Question: Sorry for my english.
I have a problem. I need to create a DIV inside another DIV, which has to have a white background. I tried using skew, but It didnt work well.
Here is an image:

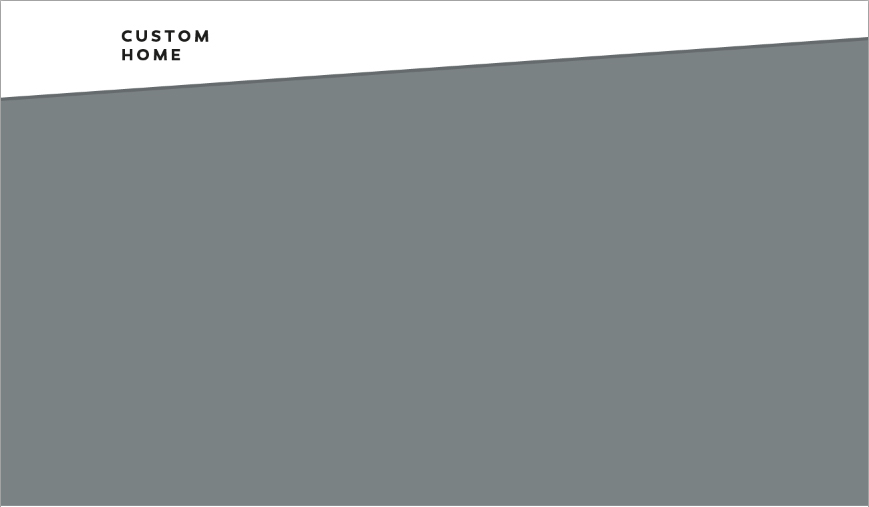
Answer: There are at least several ways to achieve this, however the simplest way may be using linear-gradient background. Its quality is not really good compared with others but it's totally acceptable.
Try this:
'''
div {
width:600px;
height:300px;
background:teal;
border:1px solid teal;
}
.top {
width:100%;
height:100px;
font-size:25px;
padding-left:30px;
background:linear-gradient(175deg, white 60%, transparent 62%);
border:none;
box-sizing:border-box;
}
'''
:
'''
<div>
<div class='top'>Custom<br/>Home</div>
</div>
'''
## Demo.